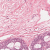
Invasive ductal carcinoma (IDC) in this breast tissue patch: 0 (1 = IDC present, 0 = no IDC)